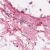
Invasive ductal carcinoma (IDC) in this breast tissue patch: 0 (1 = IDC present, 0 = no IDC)